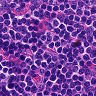
Metastatic tissue present: no